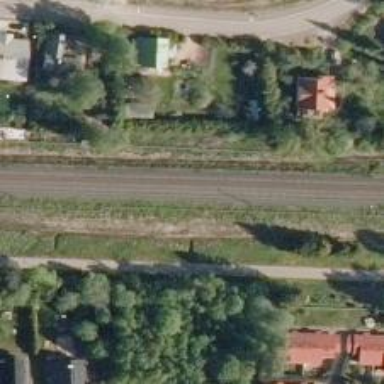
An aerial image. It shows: Railway signal with catenary mast.